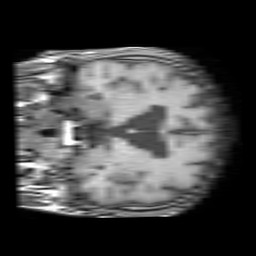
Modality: T1w
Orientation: coronal
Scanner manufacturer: philips
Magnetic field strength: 1.5 T
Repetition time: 0.206 s
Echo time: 0.001892 s